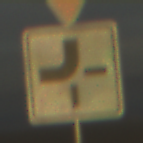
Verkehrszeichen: VerlaufVorfahrtsstrasse2
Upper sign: VorfahrtGewaehren
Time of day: SunriseSunset
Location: Outdoor (Nature)
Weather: PartlyCloudy
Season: Summer
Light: Natural